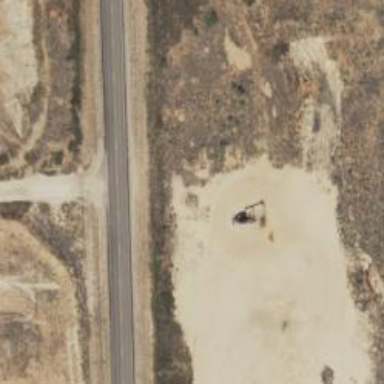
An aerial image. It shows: Petroleum well.